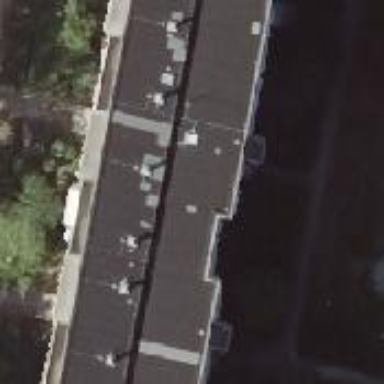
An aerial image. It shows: Flat-roofed apartment building.